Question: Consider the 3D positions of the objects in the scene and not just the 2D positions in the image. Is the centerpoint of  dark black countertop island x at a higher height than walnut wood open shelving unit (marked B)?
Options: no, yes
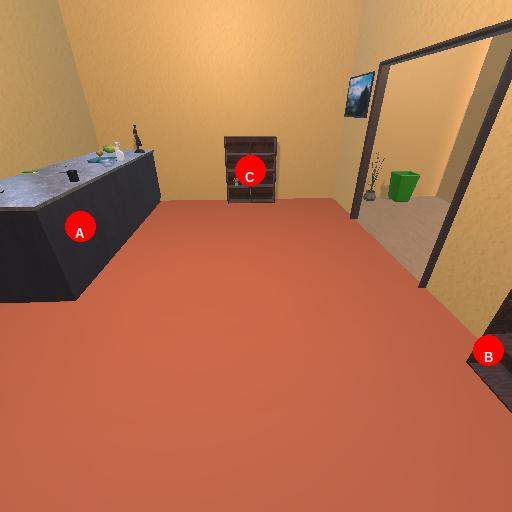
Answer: no